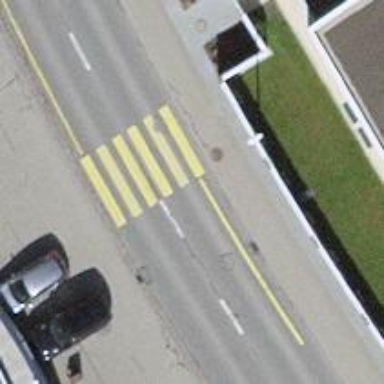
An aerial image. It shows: Uncontrolled zebra crossing with zebra markings.